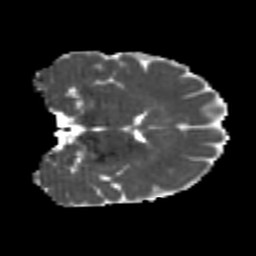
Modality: MD
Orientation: coronal
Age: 20
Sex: female
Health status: healthy
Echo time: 0.074 s